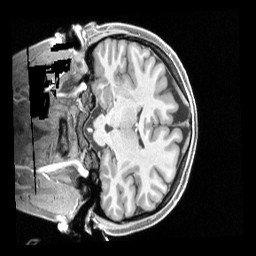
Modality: T1w
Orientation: coronal
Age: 23
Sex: female
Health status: healthy
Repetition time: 2.4 s
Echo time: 0.00222 s